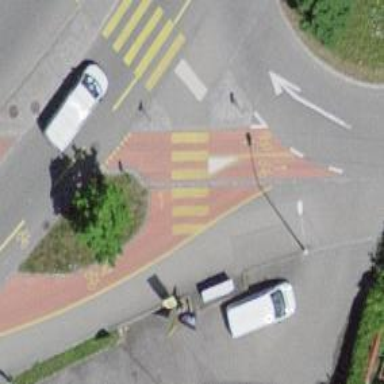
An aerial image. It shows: Asphalt cycleway.